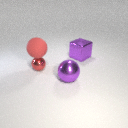
large purple metal cube behind small red metal sphere